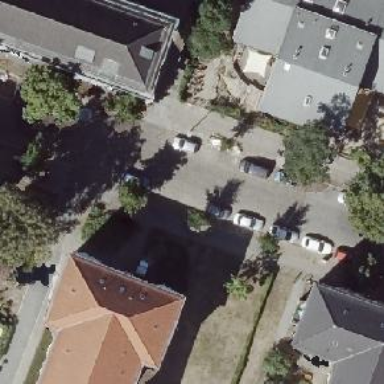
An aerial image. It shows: Residential road with sidewalks on both sides. There is parallel on-street parking available. The surface on the right sidewalk is sett.